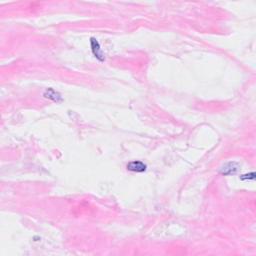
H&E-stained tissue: Breast